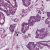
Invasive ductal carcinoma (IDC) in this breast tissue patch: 1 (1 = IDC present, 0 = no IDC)